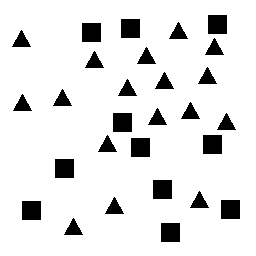
Squares: 11
Triangles: 17
Stars: 0
Total shapes: 28